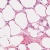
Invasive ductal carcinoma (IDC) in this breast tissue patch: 0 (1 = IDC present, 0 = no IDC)